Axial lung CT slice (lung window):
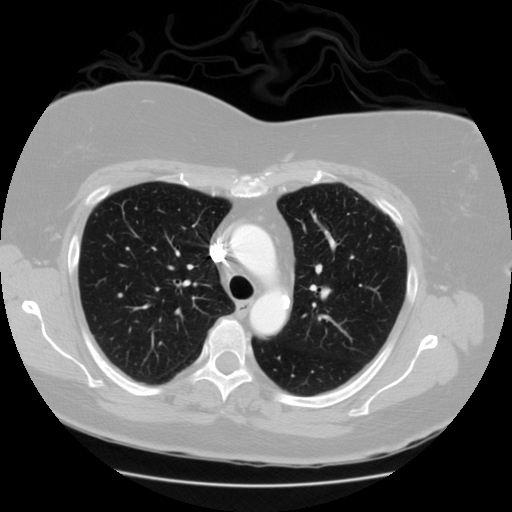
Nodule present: no